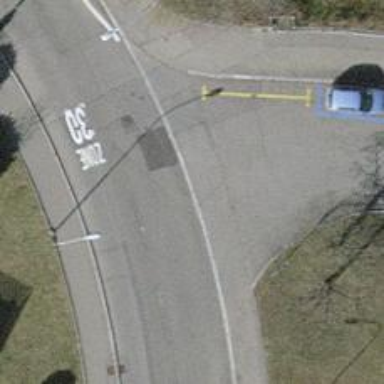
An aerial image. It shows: Unmarked crossing with traffic calming table.